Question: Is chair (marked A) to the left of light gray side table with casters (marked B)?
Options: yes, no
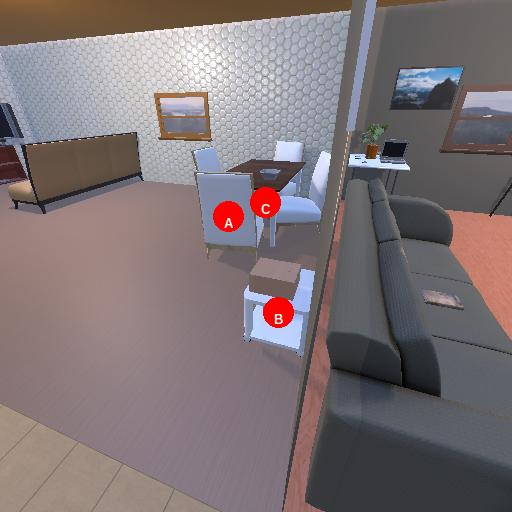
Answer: yes